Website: lowes
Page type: order-returns
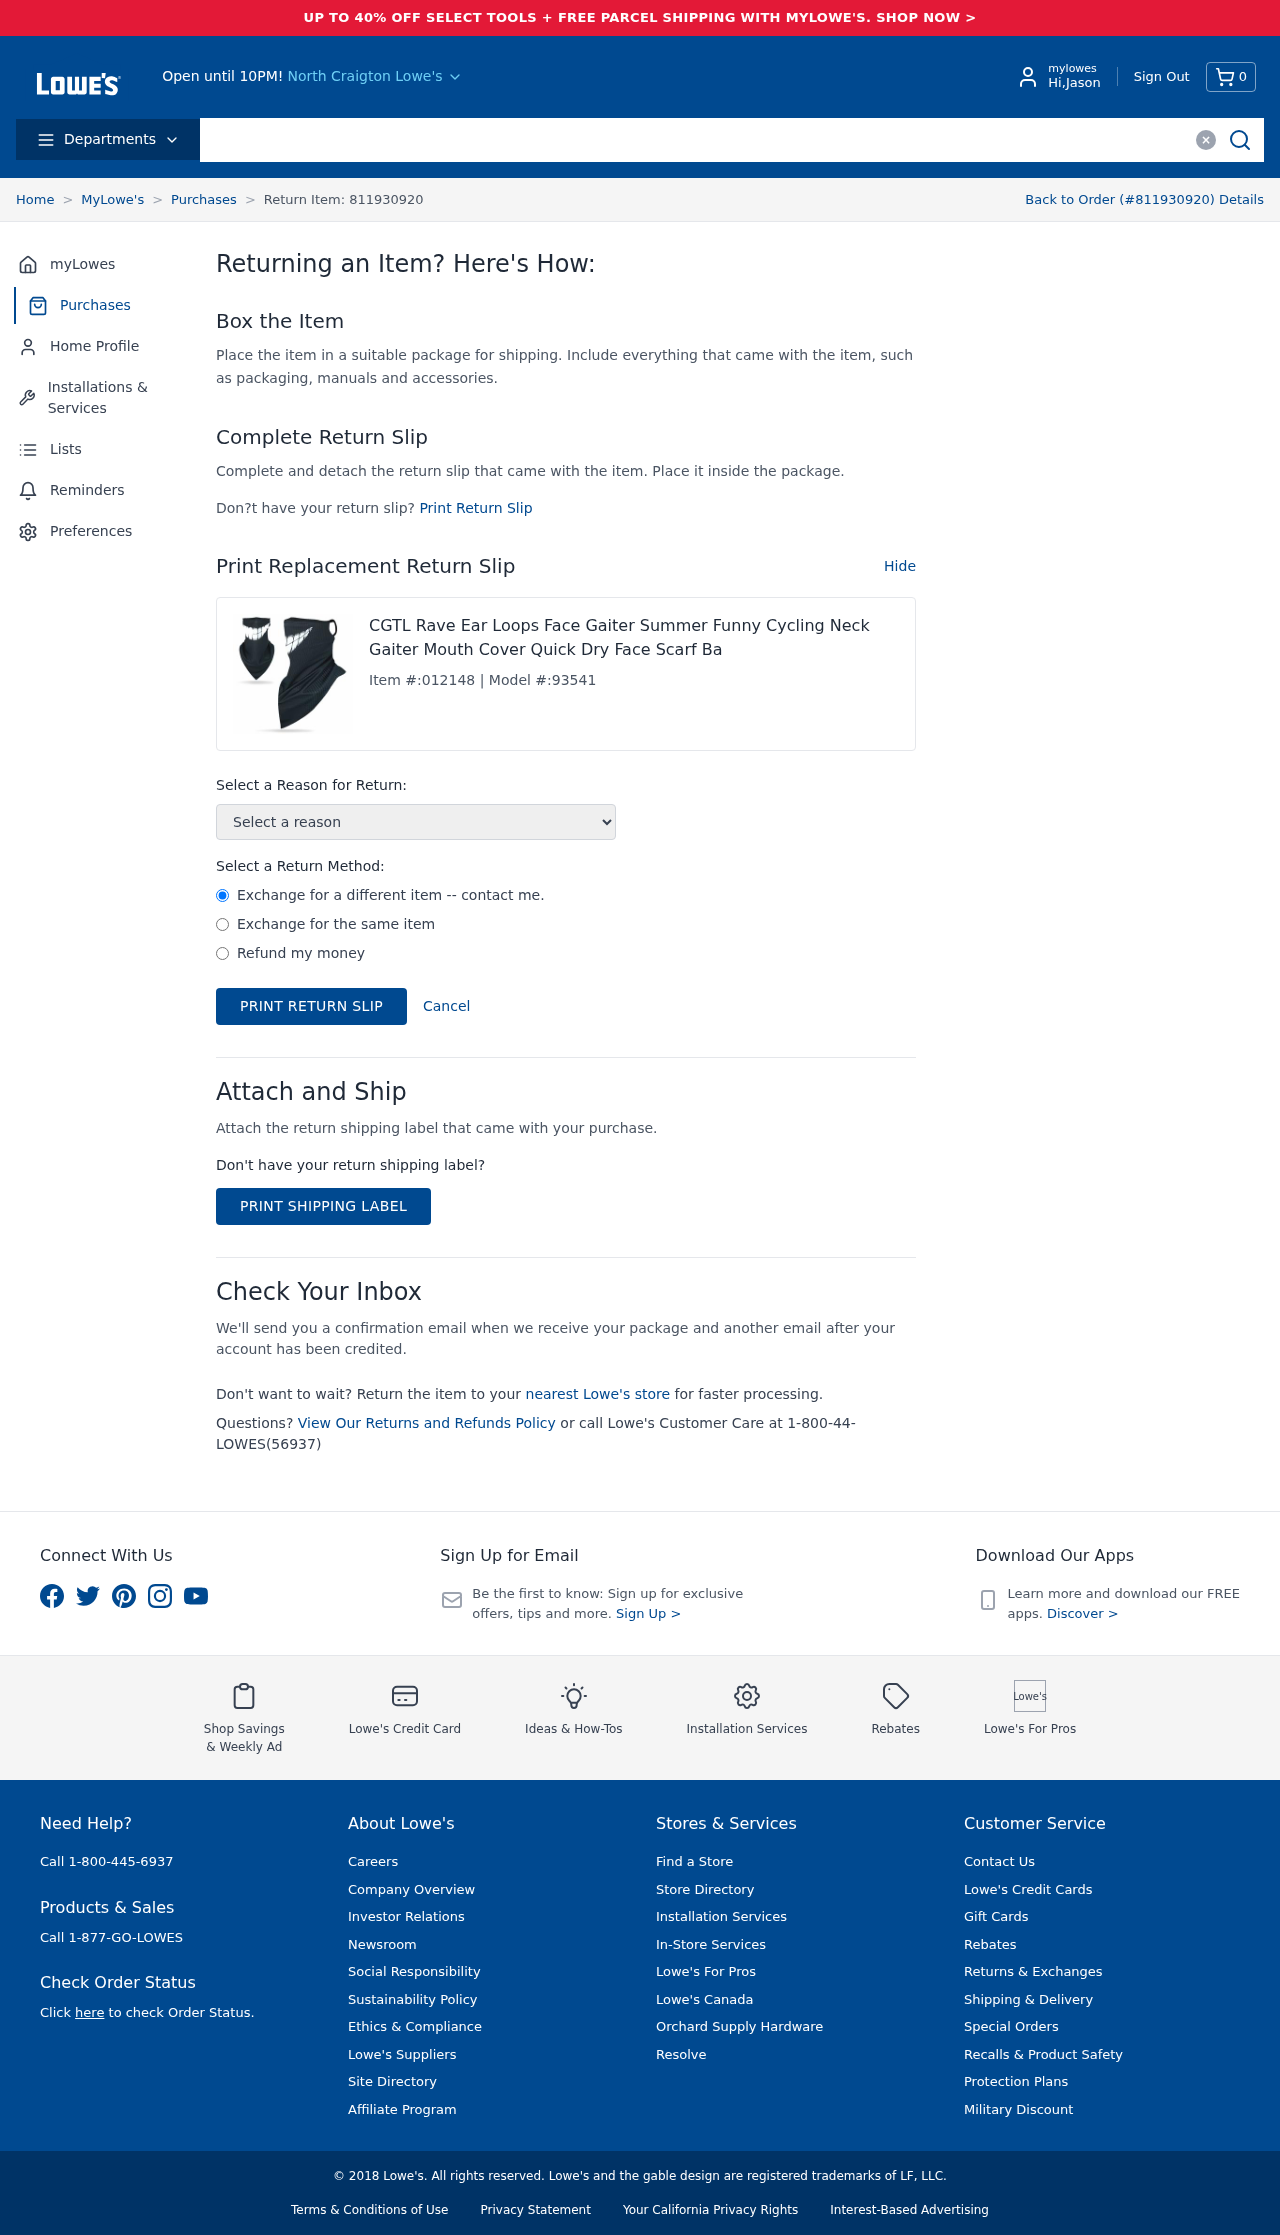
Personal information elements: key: PII_CITY
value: North Craigton Lowe's
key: PII_FIRSTNAME
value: Jason
Product elements: key: PRODUCT1_NAME
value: CGTL Rave Ear Loops Face Gaiter Summer Funny Cycling Neck Gaiter Mouth Cover Quick Dry Face Scarf Ba
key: PRODUCT1_ITEM_NUMBER
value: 012148
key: PRODUCT1_MODEL_NUMBER
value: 93541
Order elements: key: ORDER_NUM_ITEMS
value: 0
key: ORDER_ID
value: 811930920
Other elements: key: RETURN_ITEM_ID
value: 811930920
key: RETURN_METHOD
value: Exchange for a different item -- contact me.
Exchange for the same item
Refund my money